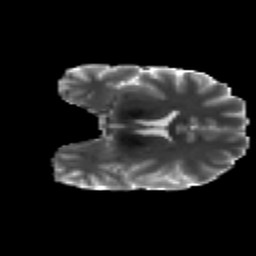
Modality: T2w
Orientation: coronal
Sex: male
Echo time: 0.114 s